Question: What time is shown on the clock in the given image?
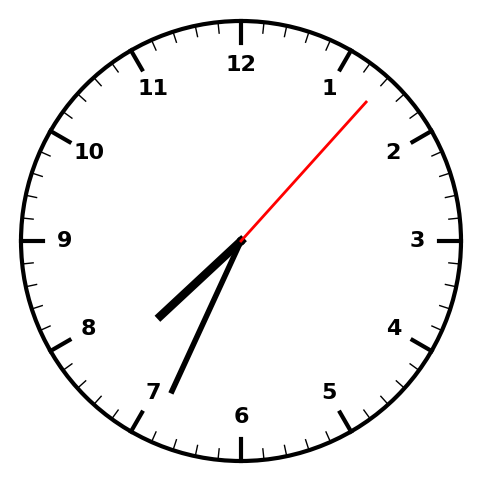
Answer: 07:34:07